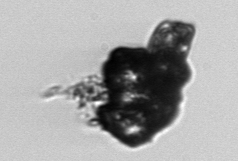
Label: Delphineis